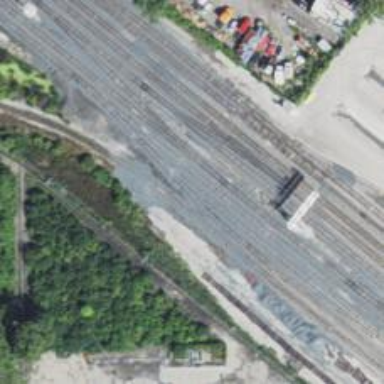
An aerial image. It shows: Railway yard.